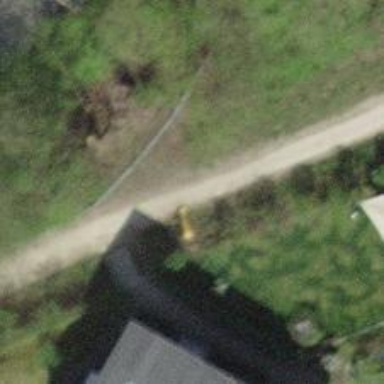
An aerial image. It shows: Road with steps.